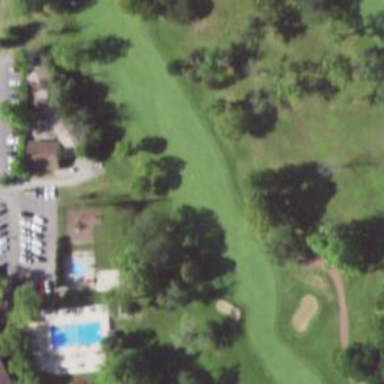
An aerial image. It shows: Golf hole.